Question: I am able to enter to the operation in SAP GUI via VBA but I am unable to find how to select or copy the value of these fields.
While recording the script via SAP GUI, copying the fields into the clipboard won't appear in the script as an action.
Any help or reference is highly appreciated.
Please find code and screenshot below (screen of type "ABAP List").
'''
Sub XXXX()
Call SAPConnections
Session.FindById("wnd[0]/tbar[0]/okcd").Text = "Operation"
Session.FindById("wnd[0]").SendVKey 0
Session.FindById("wnd[0]/usr/ctxtP_MATRL").Text = "PartNumber"
Session.FindById("wnd[0]").SendVKey 8
Session.FindById("wnd[0]/tbar[1]/btn[1]").Press
'''

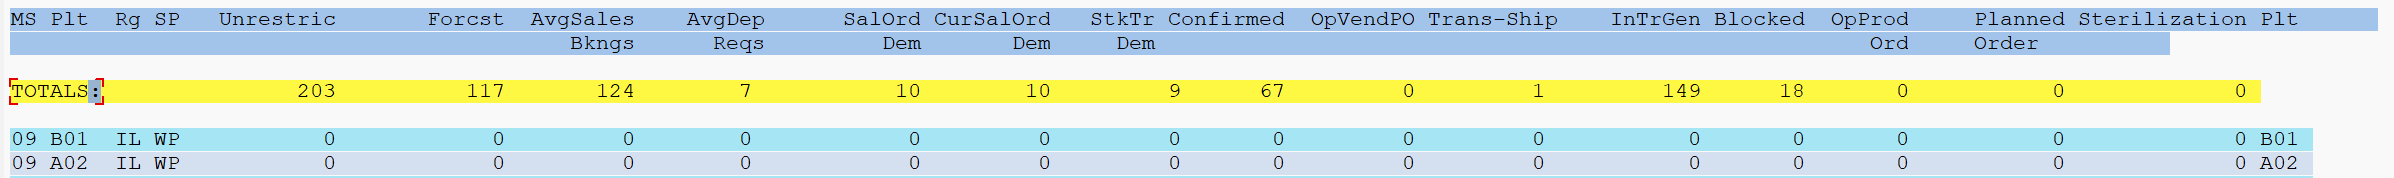
Answer: The screen you are showing is named an "ABAP List".
It contains labels and text fields, they belong to the property 'Children' of the <URL>, and their IDs are made of prefix 'lbl' or 'txt' followed by the column and row numbers. The respective SAP GUI Scripting objects are 'GuiLabel' and 'GuiTextField', for example:
- 'GuiLabel''''
/app/con[0]/ses[0]/wnd[0]/usr/lbl[0,12]
'''
- 'GuiTextField''''
/app/con[0]/ses[0]/wnd[0]/usr/txt[22,12]
'''
- 'GuiCheckBox''''
/app/con[0]/ses[0]/wnd[0]/usr/chk[0,0]'
'''
If you want to know all the fields which are in the ABAP list, you must loop at the property 'Children' of the 'GuiUserArea' object.
EDIT: checkbox added in the list above. I think we now have all the possible types of fields for an ABAP List (I guess other simple graphical elements objects like 'GuiButton', 'GuiComboBox', 'GuiCTextField', 'GuiRadioButton', are not possible).
EDIT: <URL>